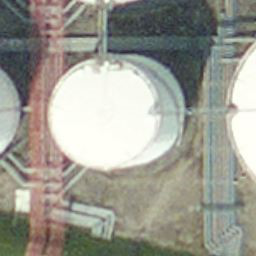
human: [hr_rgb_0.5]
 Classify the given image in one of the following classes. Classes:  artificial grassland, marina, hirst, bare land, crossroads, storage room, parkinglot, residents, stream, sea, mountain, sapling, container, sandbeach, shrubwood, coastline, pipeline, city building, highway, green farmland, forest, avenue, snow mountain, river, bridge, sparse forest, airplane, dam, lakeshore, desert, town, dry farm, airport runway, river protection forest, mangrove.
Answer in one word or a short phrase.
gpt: storage room